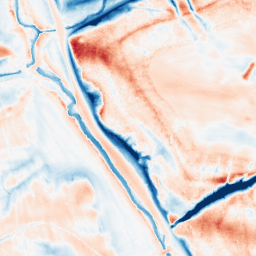
Category: classical
Decomposition family: gaussian_anisotropic
Decomposition parameters: sigma_x: 5
sigma_y: 10
Upsampling method: sinc_hamming
Upsampling parameters: scale: 2
kernel_size: 16
Upsampling scale: 2